Current action and preconditions to check: trajectory_clear

Your task: For each precondition in the list above, predict whether it will hold at this action.

Consider the current scene as observed from the mobile robot's camera, and analyze the predicted future states of all dynamic agents (e.g., people, animals, vehicles, or any moving entities) within the NEXT SECOND.

IMPORTANT: Only answer "very likely" if you are absolutely certain—based on strong, clear evidence—that a dynamic agent will violate the precondition in the predicted future state. Do NOT answer "very likely" for unlikely, ambiguous, or low-probability risks.

Ask yourself for each precondition: Is there a high probability, with clear and convincing evidence, that the predicted future states of any dynamic agent will interfere with the predicted future state of the currently executing action within the NEXT SECOND, causing that precondition to fail?

Assess the risk level based on these predictions. Use "likely" or "very likely" if motions create a clear risk of interference.

Use "neutral" or "improbable" if agents are nearby but their predicted paths are clearly diverging or non-conflicting.

Failure Risk Categories: "very improbable", "improbable", "neutral", "likely", "very likely"

Answer Format: Output ONLY the probability_of_failure value from these categories: "very improbable", "improbable", "neutral", "likely", "very likely"

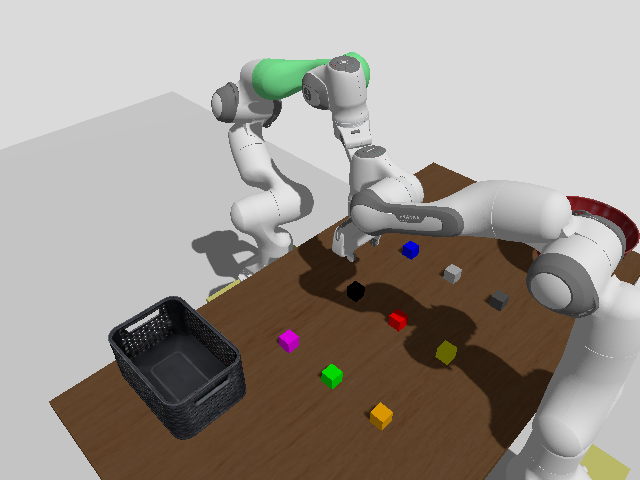

Answer: neutral